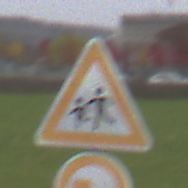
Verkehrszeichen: KinderRechts
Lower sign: UeberholverbotKraftfahrzeuge
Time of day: Midday
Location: Outdoor (Suburban)
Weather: Overcast
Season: NotSpecified
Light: Natural